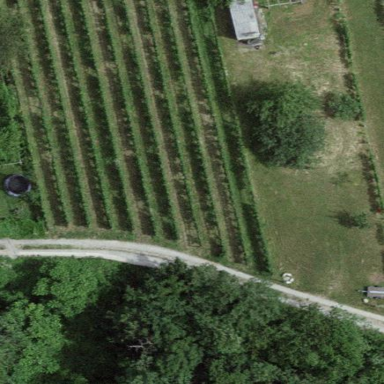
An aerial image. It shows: Vineyard with grape crops.